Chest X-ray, AP view. Patient: 48 years old, sex F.
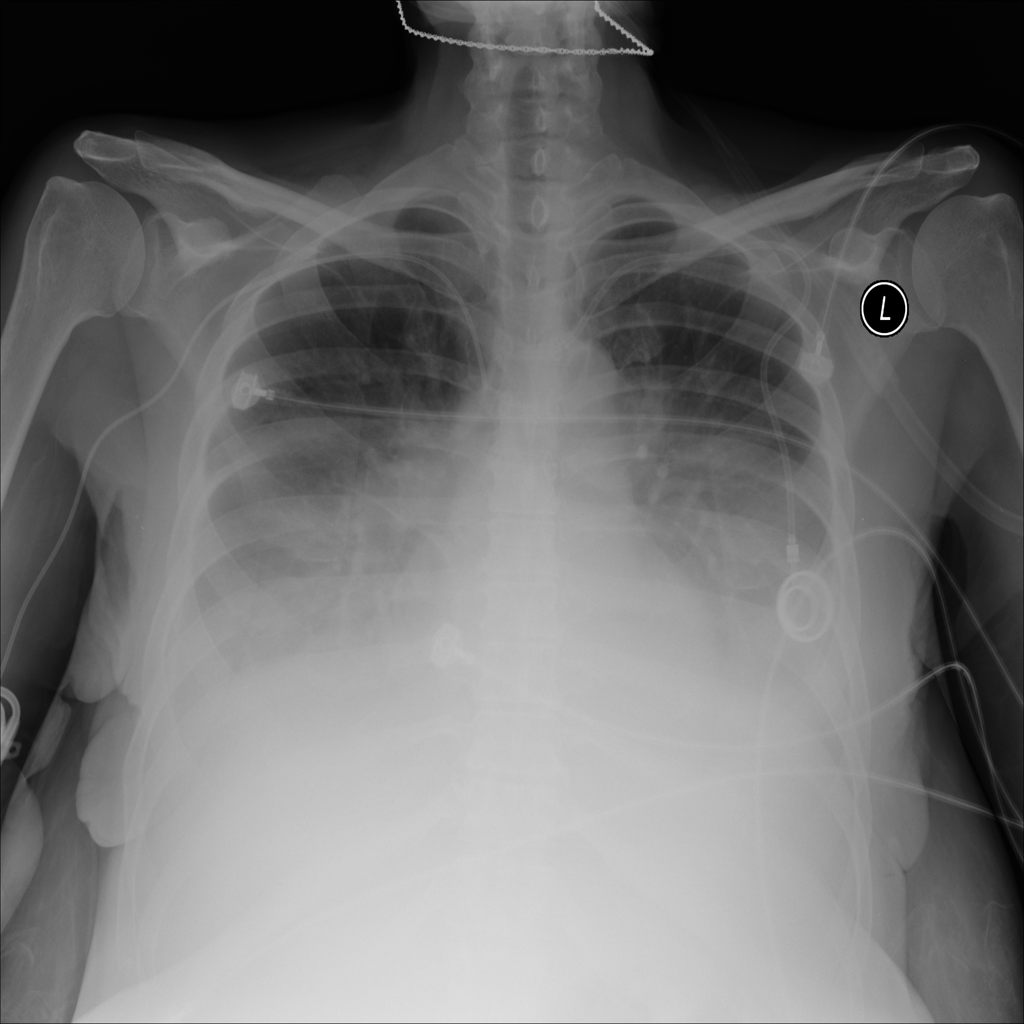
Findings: Effusion